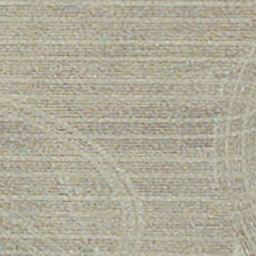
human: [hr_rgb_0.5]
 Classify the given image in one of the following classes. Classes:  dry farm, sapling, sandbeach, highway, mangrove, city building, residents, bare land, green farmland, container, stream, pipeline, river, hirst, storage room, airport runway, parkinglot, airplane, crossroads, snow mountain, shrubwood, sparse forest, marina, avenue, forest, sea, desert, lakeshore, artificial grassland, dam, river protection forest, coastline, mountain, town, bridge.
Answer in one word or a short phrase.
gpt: dry farm